Question: My 'models.py' has the following class:
'''
class TodoList(models.Model):
id = models.AutoField(primary_key=True)
def __unicode__(self):
return self.id
'''
'admin.py' contains the following lines:
'''
from django.contrib import admin
from todolist.models import TodoList
class TodoListAdmin(admin.ModelAdmin):
readonly_fields = ('id',)
admin.site.register(TodoList, TodoListAdmin)
'''
However, in the Django 1.5.1 admin the 'id' is not shown as read only. Instead I am just displayed '(None)'. How can I automatically display the 'id' of the object that I am creating as read only?

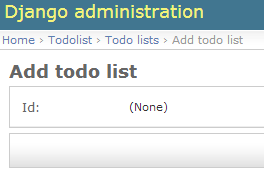
Answer: Generally It does not have an ID until you save it.
Please follow below code it will sure help you to overcome from None(displayed data).
models.py
'''
class A(models.Model):
a = models.AutoField(primary_key=True)
def __str__(self):
return str(self.a)
'''
admin.py
'''
class AAdmin(admin.ModelAdmin):
list_display = ['a']
readonly_fields = ['a_display']
def a_display(self, obj):
if obj.a is None:
a = A.objects.all().order_by('-a')[:1]
if a:
return a[0].a + 1
else:
return 0
else:
return obj.a
admin.site.register(A, AAdmin)
'''
Please check above code .if any issue please comment.